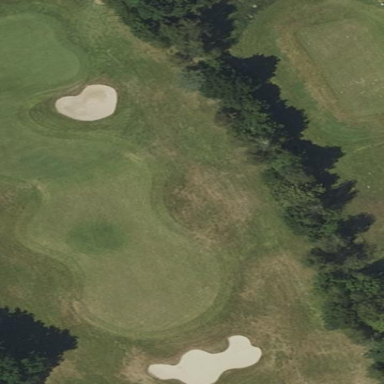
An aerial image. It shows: Golf fairway in the image.